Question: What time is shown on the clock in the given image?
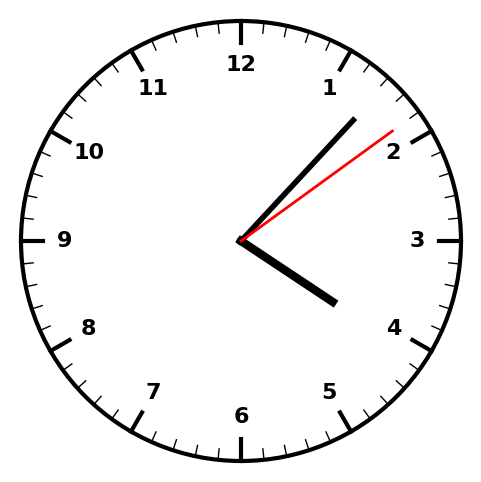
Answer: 04:07:09